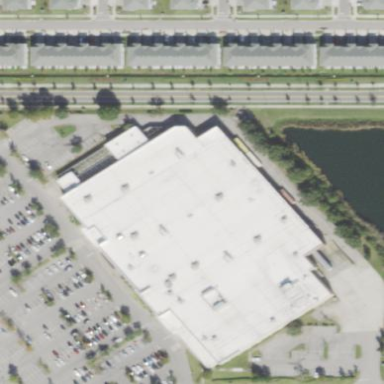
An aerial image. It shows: Retail building that houses department store.